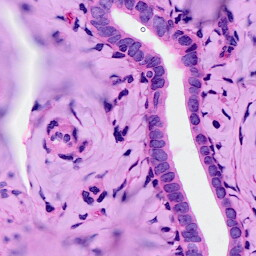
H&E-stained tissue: Ovarian